Question: I have a div with percentages as values, and an image i need to fit in it.
The width should be resized to fit the div, whereas the height of the image that exceeds the div should be hidden.
(a clearer visual explanation)

<URL>
the html:
'''
<div class="wrap">
<img class="imgofcrap" src="http://physictourism.com/wp-content/uploads/2011/10/Grand-Canyon-National-Park-Arizona.jpg" />
</div>
'''
the css:
'''
div.wrap {
width: 20%;
height: 5%;
overflow:hidden;
border: 2px solid black; }
img.imgofcrap{
width: 100%;
height: auto; }
'''
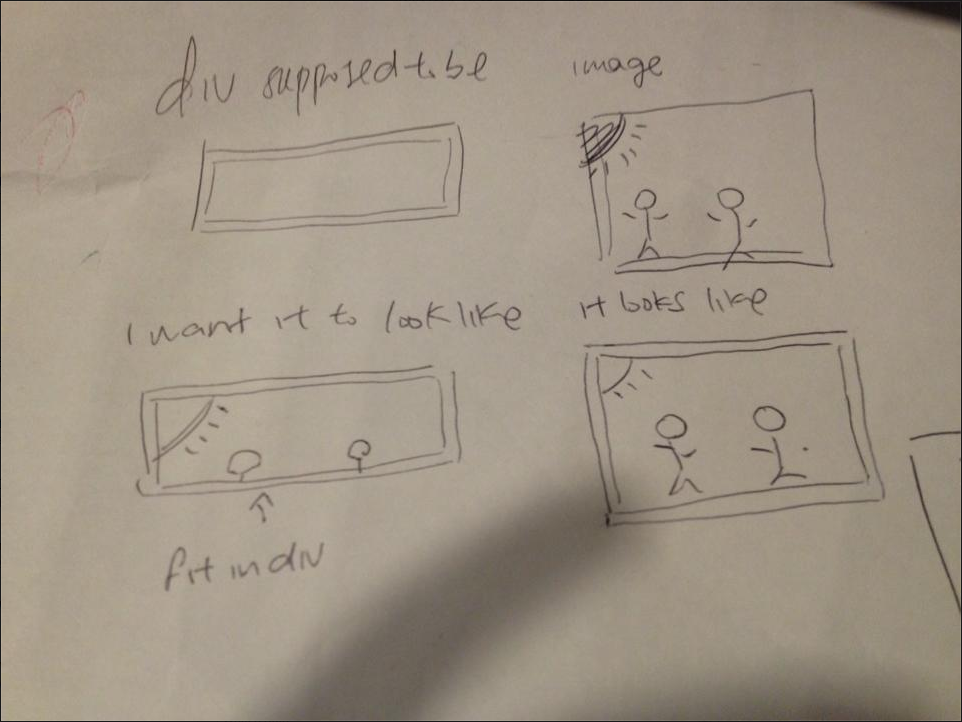
Answer: Pretty simple and you was close.
So we just want to use the 'width' of the 'img' so we set that as '100%'. As the parent has a 'width' it will use that. Now the parent you have set as a percentage 'height'. But the 'div' has no parent with an 'height'. So we set it using:
'''
html, body {
height: 100%;
}
'''
So now we have:
'''
html, body {
height: 100%;
}
div.wrap {
width: 20%;
height: 6%;
overflow:hidden;
border: 2px solid black;
}
img.imgofcrap {
width: 100%;
}
'''
<URL>